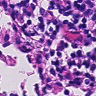
Metastatic tissue present: no